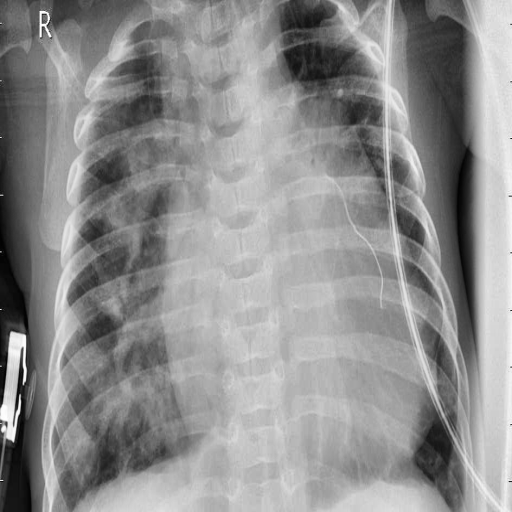
Finding: PNEUMONIA